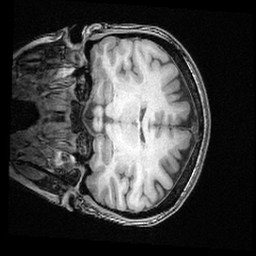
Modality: T1w
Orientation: coronal
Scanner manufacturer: ge
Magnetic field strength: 3 T
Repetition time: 0.008572 s
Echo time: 0.003384 s